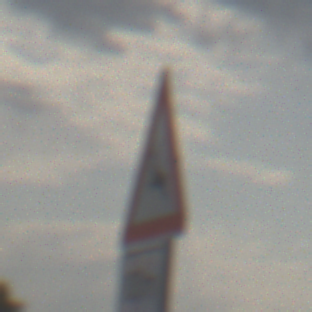
Verkehrszeichen: WildwechselRechts
Zusatzzeichen unten: Entfernungsangaben1
Umgebung: Outdoor, Nature
Tageszeit: Midday
Wetter: PartlyCloudy
Licht: Natural
Jahreszeit: NotSpecified
Kontrast: LowContrast